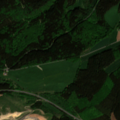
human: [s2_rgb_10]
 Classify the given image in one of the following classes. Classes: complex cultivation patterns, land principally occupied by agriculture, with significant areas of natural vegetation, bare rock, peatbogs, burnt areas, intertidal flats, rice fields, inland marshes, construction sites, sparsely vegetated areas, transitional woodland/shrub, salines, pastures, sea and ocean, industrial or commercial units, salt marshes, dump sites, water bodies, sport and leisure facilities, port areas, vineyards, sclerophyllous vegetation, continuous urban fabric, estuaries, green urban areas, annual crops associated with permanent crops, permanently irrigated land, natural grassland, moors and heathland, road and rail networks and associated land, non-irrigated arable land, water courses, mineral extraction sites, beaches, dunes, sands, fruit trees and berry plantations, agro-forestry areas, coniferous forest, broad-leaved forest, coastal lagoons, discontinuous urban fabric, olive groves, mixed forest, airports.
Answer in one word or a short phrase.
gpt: mineral extraction sites, non-irrigated arable land, pastures, complex cultivation patterns, land principally occupied by agriculture, with significant areas of natural vegetation, coniferous forest, mixed forest